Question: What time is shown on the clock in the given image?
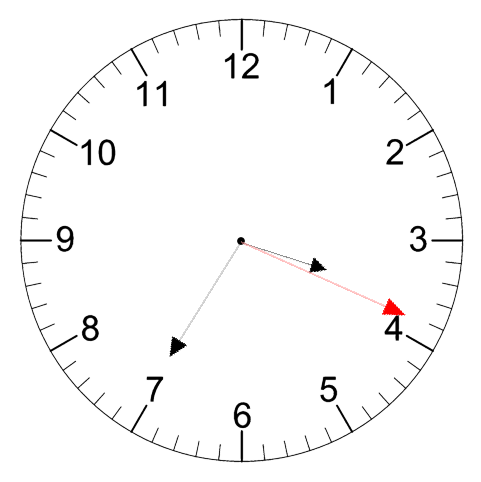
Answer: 03:35:19